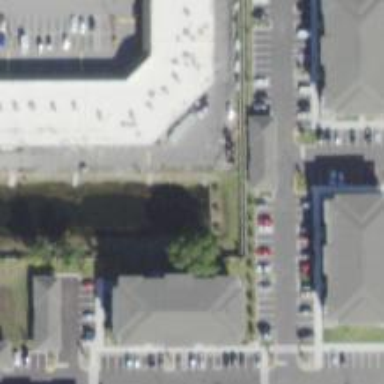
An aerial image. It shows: Commercial building.